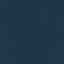
Label: SeaLake